Question: I have a model Score, which has q-id's as columns.
Ex:
'''
class Score(models.Model):
group_id = models.ForeignKey(Group)
name = models.CharField(max_length=60)
gender = models.CharField(max_length=1,default = False )
q1 = models.DecimalField(max_digits=20,decimal_places=8)
q2 = models.DecimalField(max_digits=20,decimal_places=8)
.
.
q100 = models.DecimalField(max_digits=20,decimal_places=8)
'''
Now I want to access the value of q (q1 to q100) and update the value.
'''
def ballot_update(request,group_id,q_id):
group = get_object_or_404(Group, pk=group_id)
if request.POST:
vote = request.POST.get('vote')
q_id = 'q'+ q_id
score = Score.objects.get(pk=vote)
newscore = 10 + score.q_id
s_update = Score.objects.filter(pk=vote).update(**{q_id:newscore})
return ballot_home(request,group_id)
'''
I am getting the error 'Score' object has no attribute 'q_id'
Attached is the snapshot <URL>
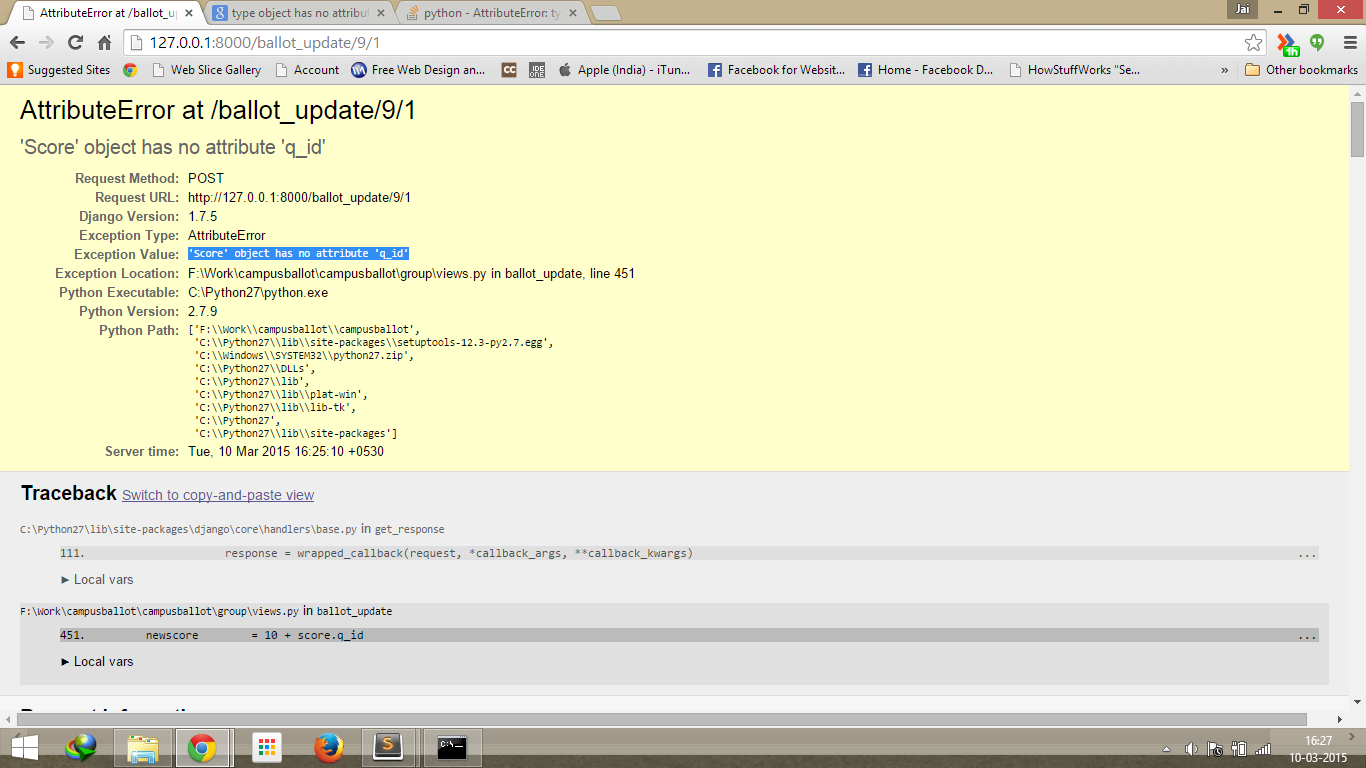
Answer: I guess you should change your model:
'''
class Score(models.Model):
group_id = models.ForeignKey(Group)
name = models.CharField(max_length=60)
gender = models.CharField(max_length=1,default = False )
class Qs(models.Model):
score = models.ForeignKey(Score)
number = models.IntegerField()
q_value = models.DecimalField(max_digits=20,decimal_places=8)
'''
Then you do not have 100 q_is in your model. And you can easily access the q-values.